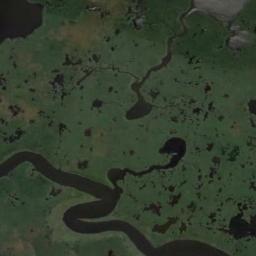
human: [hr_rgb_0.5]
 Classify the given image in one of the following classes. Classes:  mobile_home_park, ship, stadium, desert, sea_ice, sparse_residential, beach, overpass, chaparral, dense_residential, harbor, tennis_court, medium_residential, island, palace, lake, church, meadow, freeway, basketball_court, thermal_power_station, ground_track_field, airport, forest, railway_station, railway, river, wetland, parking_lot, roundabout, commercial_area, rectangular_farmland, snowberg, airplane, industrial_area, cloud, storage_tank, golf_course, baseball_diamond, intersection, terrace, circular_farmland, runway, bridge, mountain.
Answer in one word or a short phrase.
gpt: wetland